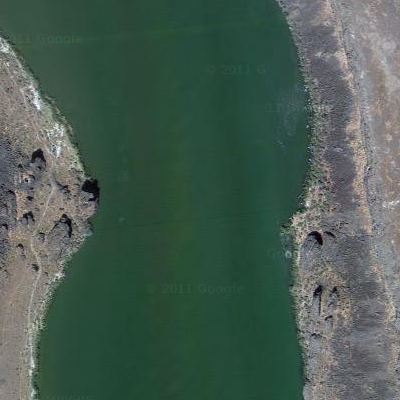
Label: dRiverLake